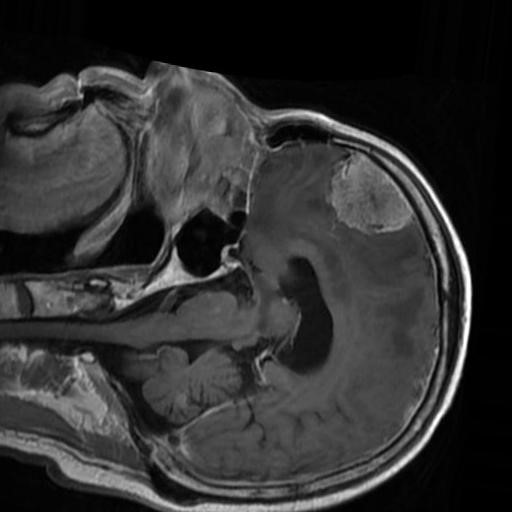
Label: brain_menin